Question: Need a logic to generate serial number for the items having parent and child mappings.
Below is the sample item mapping( the real system has more than 20 levels) with four levels.

The generated mapping should be
The sample data generation scripts
'''
create table #test(Childid int, parentid int, Sno int)
insert into #test (Childid,parentid)
values (100,0),(102,100),(103,100),(104,102),(105,102),(106,104),(107,103),(109,105)
select * from #test
'''
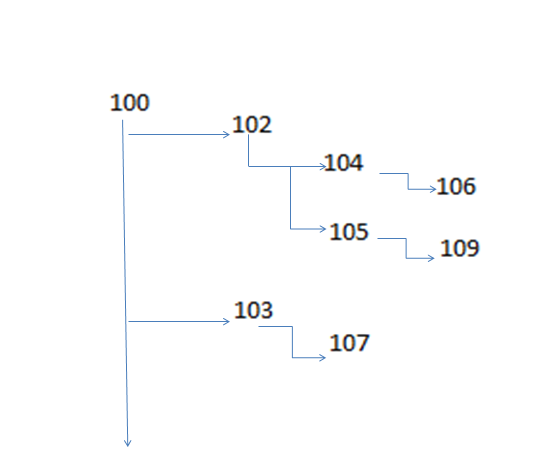
Answer: I think if you don't want to use cursors, you could try <URL>:
'''
with cte as (
select
t.childid, t.parentid,
cast(t.childid as nvarchar(max)) as pth
from test as t
where t.parentid = 0
union all
select
t.childid, c.parentid,
c.pth + '.' + cast(t.childid as nvarchar(max)) as pth
from test as t
inner join cte as c on c.childid = t.parentid
)
select
t.childid,
t.parentid,
row_number() over(order by pth) as sno
from cte as c
inner join test as t on t.childid = c.childid
order by pth
'''
<URL>